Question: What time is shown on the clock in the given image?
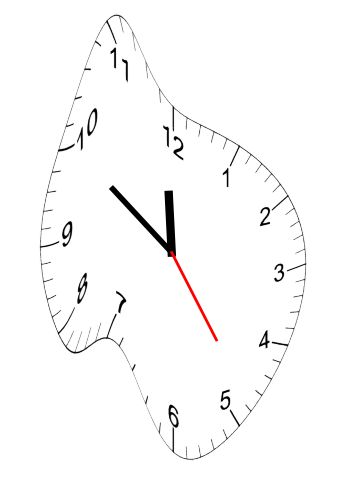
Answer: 11:50:24